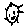
Label: sun